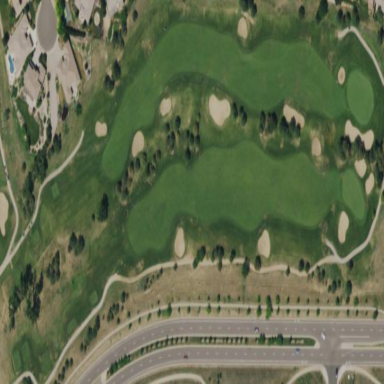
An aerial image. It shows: Rough grassy area used for golf.